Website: apple
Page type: billing-address
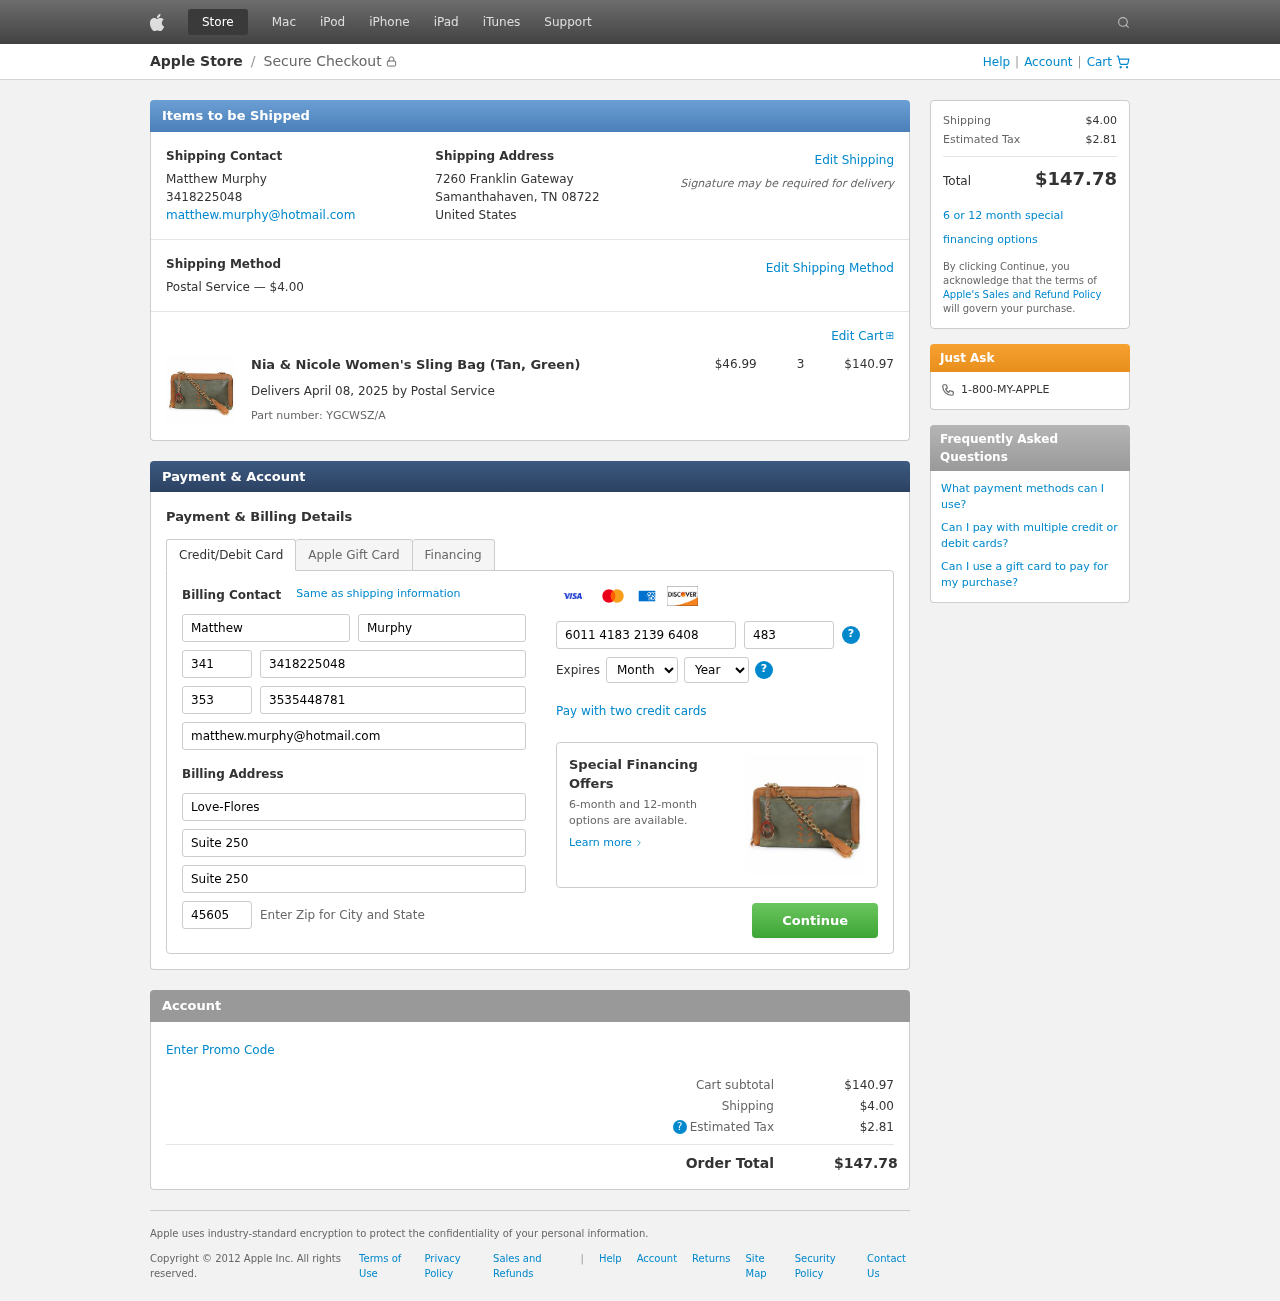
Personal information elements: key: PII_CARD_CVV
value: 483
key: PII_CARD_EXPIRY_MONTH
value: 04
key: PII_CARD_EXPIRY_YEAR
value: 30
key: PII_CARD_NUMBER
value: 6011 4183 2139 6408
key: PII_CITY_STATE_ZIP
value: Samanthahaven, TN 08722
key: PII_COMPANY
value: Love-Flores
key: PII_COUNTRY
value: United States
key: PII_EMAIL
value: matthew.murphy@hotmail.com
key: PII_FIRSTNAME
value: Matthew
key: PII_FULLNAME
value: Matthew Murphy
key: PII_LASTNAME
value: Murphy
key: PII_PHONE
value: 3418225048
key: PII_PHONE_ALT
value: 3535448781
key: PII_PHONE_ALT_AREA
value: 353
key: PII_PHONE_AREA
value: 341
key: PII_POSTCODE2
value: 45605
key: PII_STREET
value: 7260 Franklin Gateway
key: PII_STREET2
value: Suite 250
Product elements: key: PRODUCT1_NAME
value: Nia & Nicole Women's Sling Bag (Tan, Green)
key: PRODUCT1_PRICE
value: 46.99
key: PRODUCT1_QUANTITY
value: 3
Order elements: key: ORDER_SHIPPING_COST
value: $4.00
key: ORDER_SUBTOTAL
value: $140.97
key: ORDER_DELIVERY_DATE
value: April 08, 2025
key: ORDER_PART_NUMBER
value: YGCWSZ/A
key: ORDER_TAX
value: $2.81
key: ORDER_TOTAL
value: $147.78